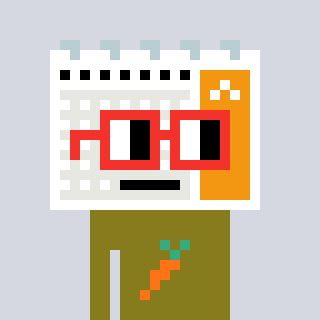
a pixel art character with square red glasses, a calendar-shaped head and a gunk-colored body on a cool background